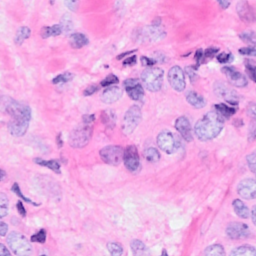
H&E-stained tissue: Breast